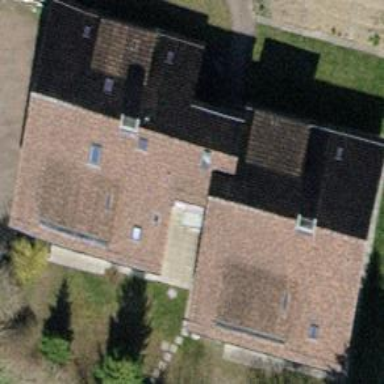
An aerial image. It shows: Gabled roof apartments building.